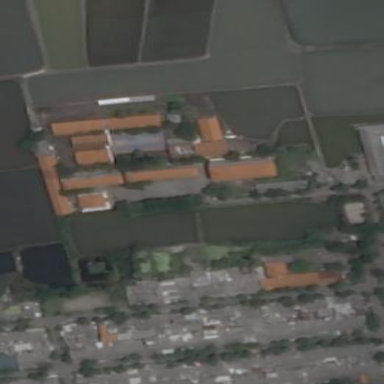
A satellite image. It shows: School.